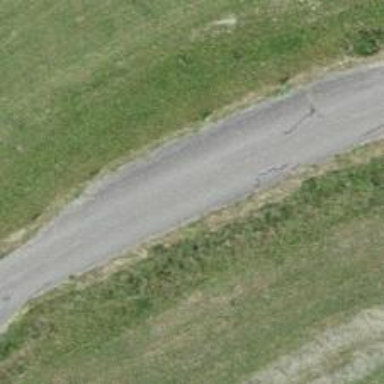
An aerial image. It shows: Unclassified road without sidewalk.